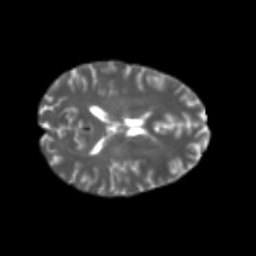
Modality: T2w
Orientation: axial
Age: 23
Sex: female
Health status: healthy
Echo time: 0.074 s